Question: I have been using Select2 for my projects with great success.
I would like to know if anyone has idea of the best approach for significant modification of the markup in dropdown.
For example I would like to add an input field and a button at the bottom of the results.

Does it seem like a feasible task for select2? Or is it a wrong tool for that? Currently I am using plugin that was developed in house but it is not really reliable and slow.
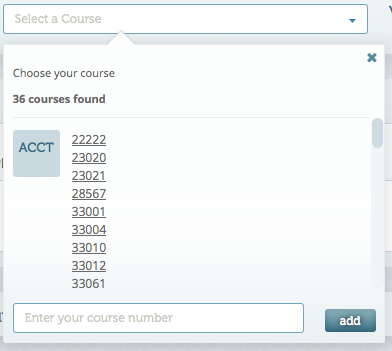
Answer: On option:
'''
<style>
#s2id_test
{
width: 200px;
}
.addedDiv
{
padding-left: 10px;
padding-right: 10px;
}
.addedDiv input
{
display: inline-block;
width: 120px;
}
.addedDiv button
{
display: inline-block;
width: 40px;
}
</style>
<body>
<select id="test">
<option value="1">Test 1</option>
<option value="2">Test 2</option>
<option value="3">Test 3</option>
<option value="4">Test 4</option>
<option value="5">Test 5</option>
</select>
<script>
(function ($) {
/**
* @function
* @property {object} jQuery plugin which runs handler function once specified element is inserted into the DOM
* @param {function} handler A function to execute at the time when the element is inserted
* @param {bool} shouldRunHandlerOnce Optional: if true, handler is unbound after its first invocation
* @example $(selector).waitUntilExists(function);
* https://gist.github.com/buu700/<PHONE>
*/
$.fn.waitUntilExists = function (handler, shouldRunHandlerOnce, isChild) {
var found = 'found';
var $this = $(this.selector);
var $elements = $this.not(function () { return $(this).data(found); }).each(handler).data(found, true);
if (!isChild)
{
(window.waitUntilExists_Intervals = window.waitUntilExists_Intervals || {})[this.selector] =
window.setInterval(function () { $this.waitUntilExists(handler, shouldRunHandlerOnce, true); }, 100)
;
}
else if (shouldRunHandlerOnce && $elements.length)
{
window.clearInterval(window.waitUntilExists_Intervals[this.selector]);
}
return $this;
}
}(jQuery));
$(document).ready(function(){
$('#test').select2();
$('#test').on("open", function() {
if (!$('.addedDiv',$('.select2-drop-active')).is('*'))
{
$('.select2-drop-active').waitUntilExists(function(){$('.select2-drop-active').append('<div class="addedDiv"><input type="text"><button onclick="add(this)">Add</button></div>')});
}
});
});
function add(btn)
{
if($(btn).prev().is('input'))
{
$('#test').append('<option value="'+$($(btn).prev()).val()+'">'+$($(btn).prev()).val()+'</option>');
$('#test').select2('close');
$('#test').select2('open');
}
}
</script>
'''
Tested win32 width: chrome, firefox, IE